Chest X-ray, PA view. Patient: 18 years old, sex F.
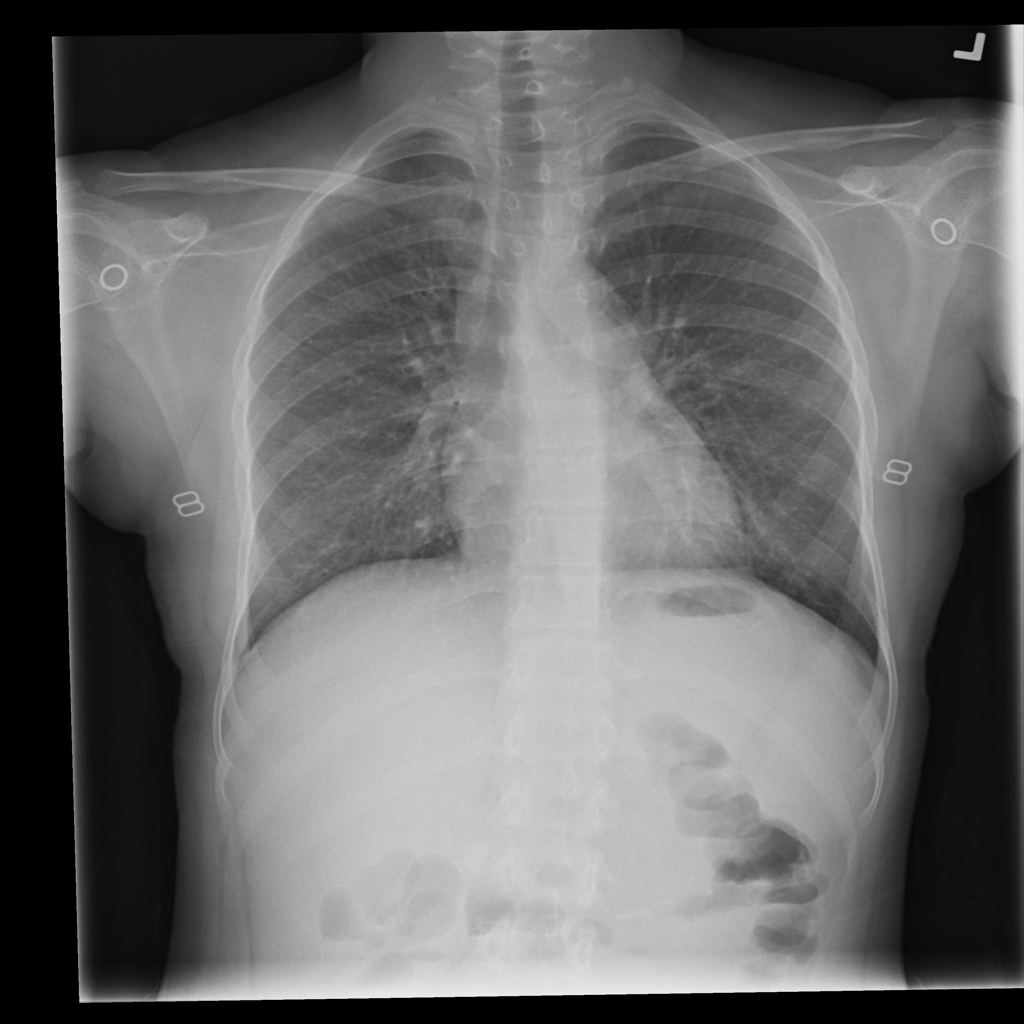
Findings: No Finding